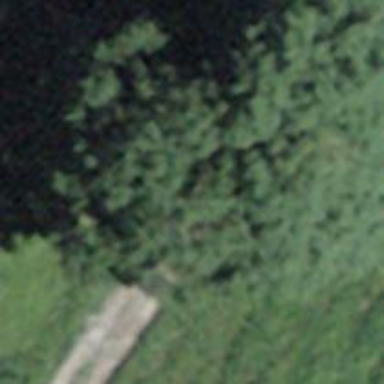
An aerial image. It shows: Row of trees in natural setting.